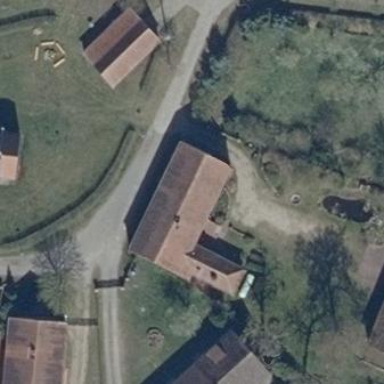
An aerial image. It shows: Simple and straightforward house.